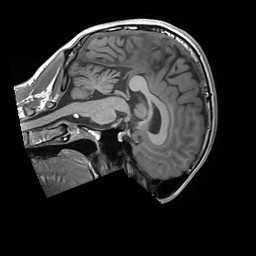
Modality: T1w
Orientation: sagittal
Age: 27
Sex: male
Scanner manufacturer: siemens
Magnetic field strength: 3 T
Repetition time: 1.8 s
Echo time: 0.00232 s